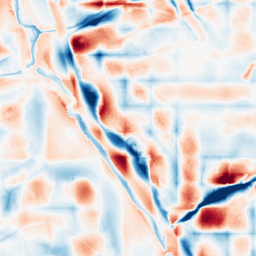
Category: wavelet
Decomposition family: wavelet_biorthogonal
Decomposition parameters: wavelet: bior2.4
level: 5
Upsampling method: bicubic
Upsampling parameters: scale: 4
Upsampling scale: 4